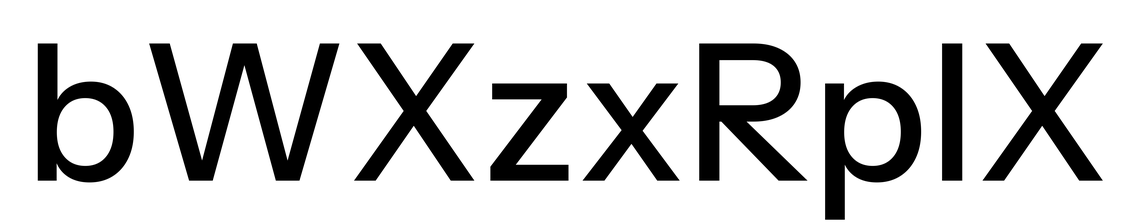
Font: InstrumentSans_Medium